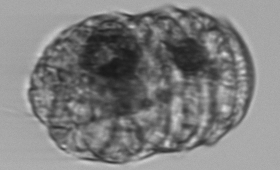
Label: Polykrikos